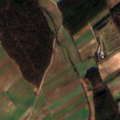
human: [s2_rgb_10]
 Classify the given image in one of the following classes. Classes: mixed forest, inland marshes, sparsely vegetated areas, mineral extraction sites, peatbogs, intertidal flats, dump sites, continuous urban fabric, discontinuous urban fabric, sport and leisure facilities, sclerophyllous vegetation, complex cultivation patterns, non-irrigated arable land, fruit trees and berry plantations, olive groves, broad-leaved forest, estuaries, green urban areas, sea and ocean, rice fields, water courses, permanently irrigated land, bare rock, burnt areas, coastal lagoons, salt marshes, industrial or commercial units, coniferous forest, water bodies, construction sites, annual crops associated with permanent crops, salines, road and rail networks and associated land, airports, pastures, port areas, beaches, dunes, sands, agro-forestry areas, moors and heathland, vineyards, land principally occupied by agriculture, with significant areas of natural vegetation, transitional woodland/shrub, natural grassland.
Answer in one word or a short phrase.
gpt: non-irrigated arable land, coniferous forest, mixed forest